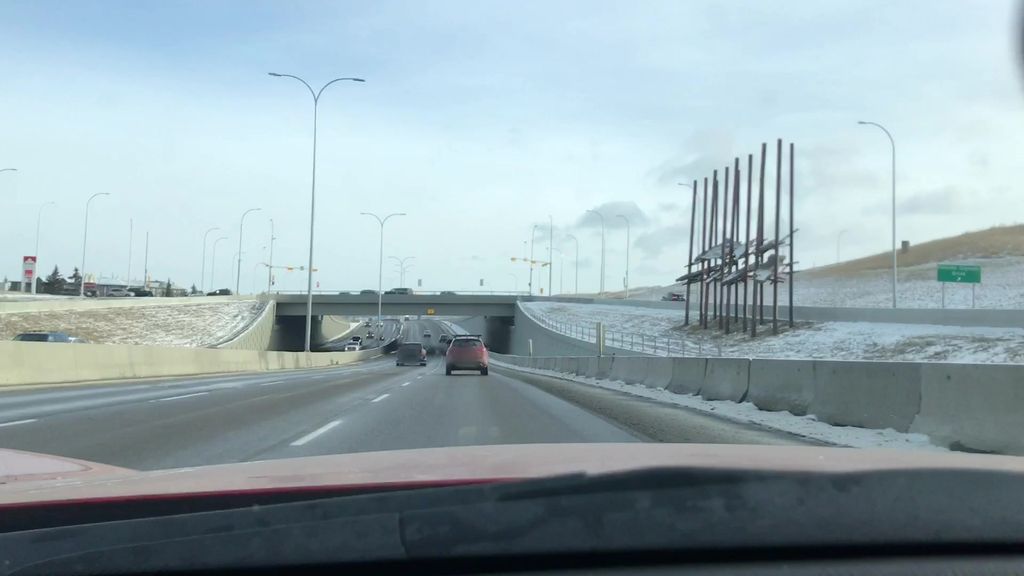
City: calgary